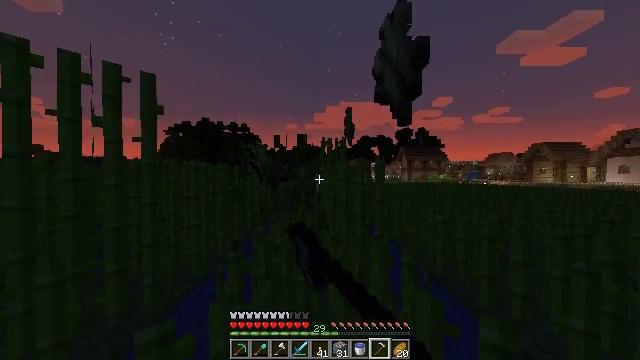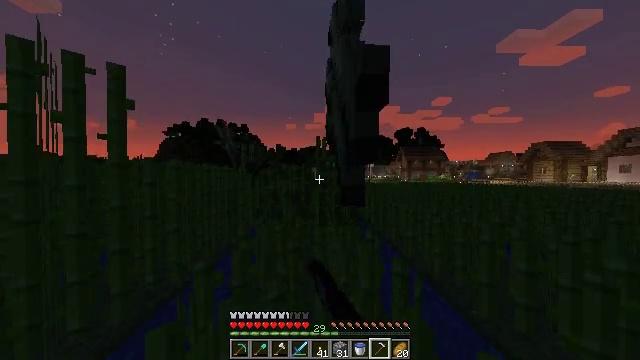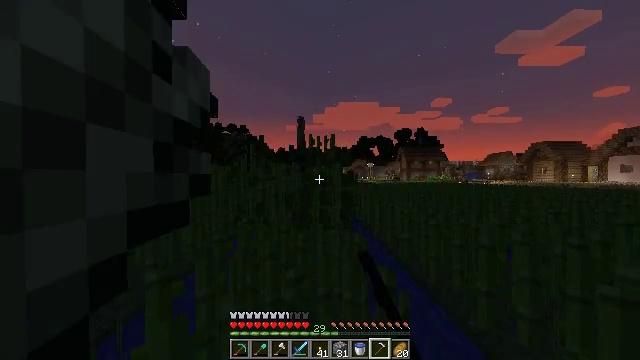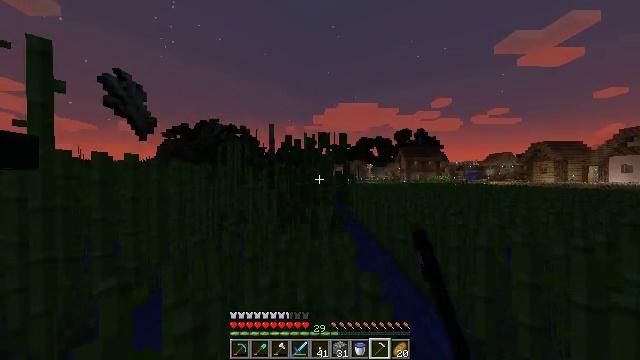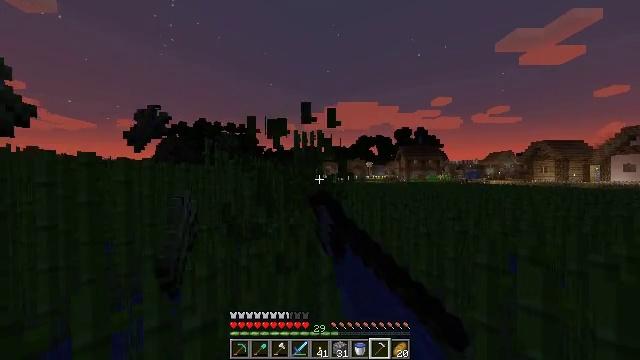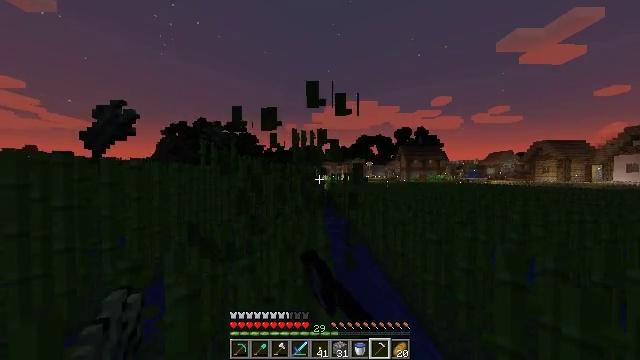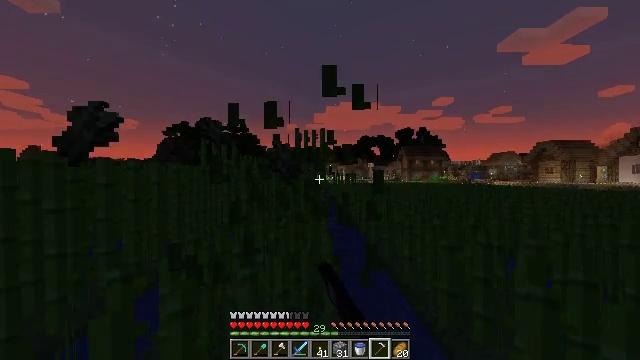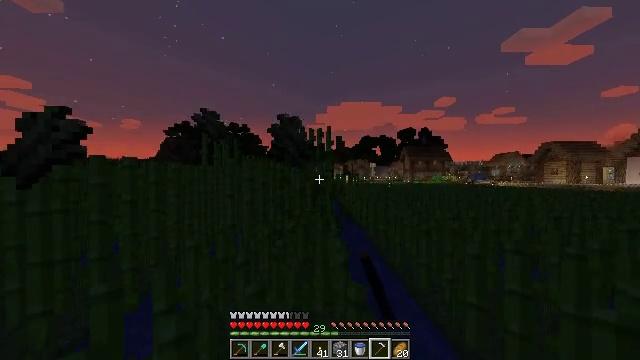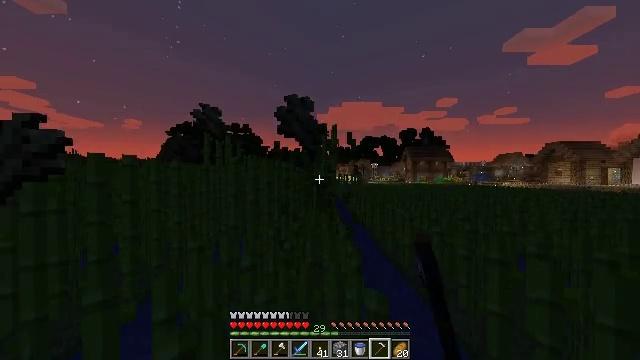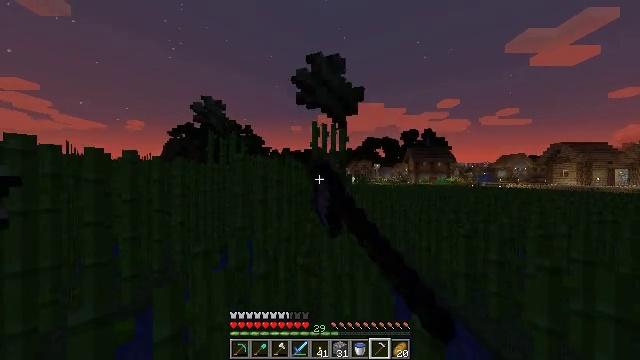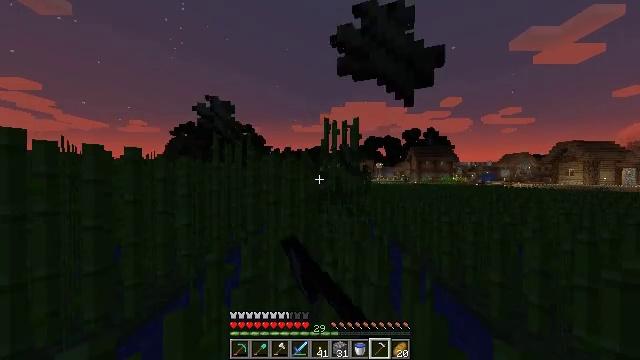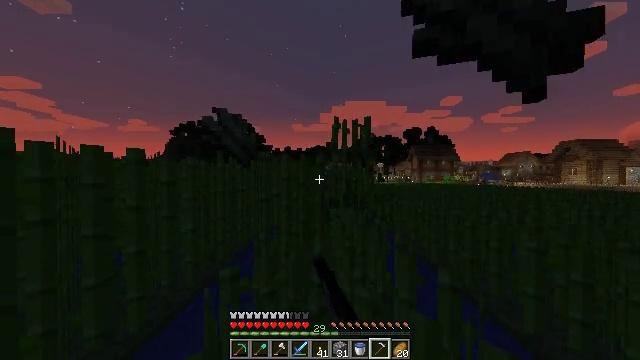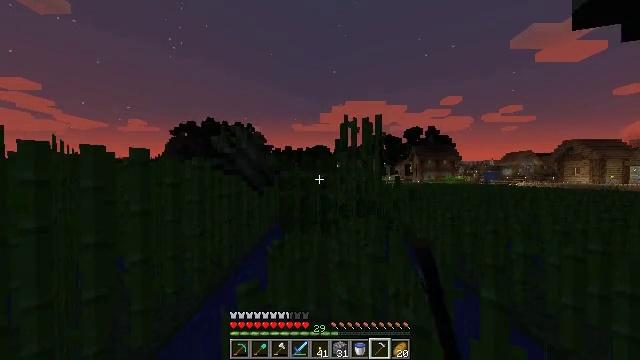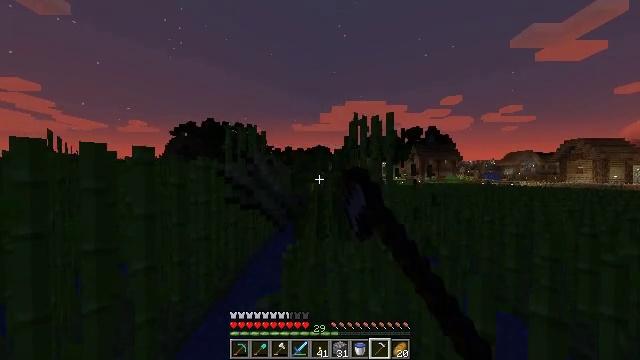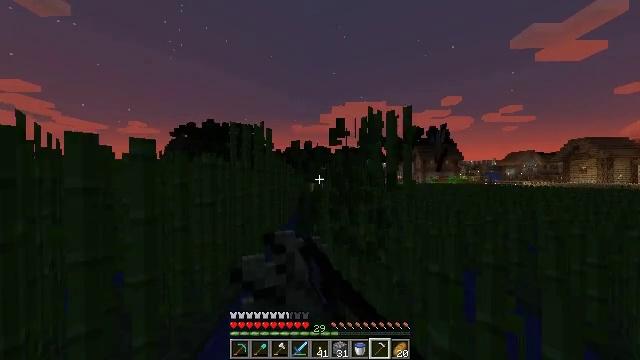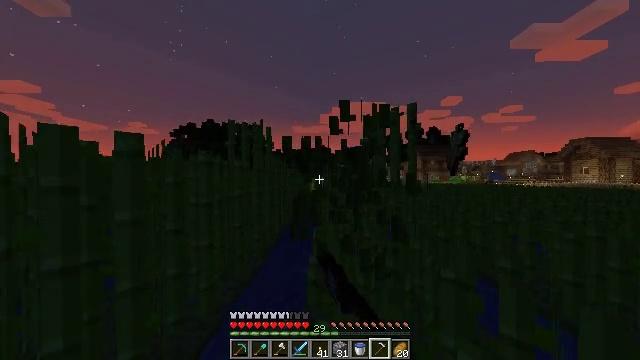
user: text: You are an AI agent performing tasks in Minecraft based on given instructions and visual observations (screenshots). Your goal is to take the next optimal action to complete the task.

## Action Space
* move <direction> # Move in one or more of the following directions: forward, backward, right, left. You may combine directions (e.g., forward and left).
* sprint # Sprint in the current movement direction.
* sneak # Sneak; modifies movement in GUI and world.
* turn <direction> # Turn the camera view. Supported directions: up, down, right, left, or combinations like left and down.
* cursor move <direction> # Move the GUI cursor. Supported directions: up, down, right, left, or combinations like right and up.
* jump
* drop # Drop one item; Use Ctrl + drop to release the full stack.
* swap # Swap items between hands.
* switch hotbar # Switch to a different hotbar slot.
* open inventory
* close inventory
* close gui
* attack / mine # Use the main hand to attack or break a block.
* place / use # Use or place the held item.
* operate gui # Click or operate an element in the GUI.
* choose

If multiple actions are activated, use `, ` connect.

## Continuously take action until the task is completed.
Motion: motion action
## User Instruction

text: Gather sugar cane for crafting.
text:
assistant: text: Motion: move forward and move right, sprint, attack / mine
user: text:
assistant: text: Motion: move forward and move right, sprint, attack / mine
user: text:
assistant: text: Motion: move forward and move right, sprint, attack / mine
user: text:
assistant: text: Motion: move forward, sprint, attack / mine
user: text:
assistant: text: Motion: move forward and move left, sprint, attack / mine
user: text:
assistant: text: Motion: move forward and move left, sprint, attack / mine
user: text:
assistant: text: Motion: move forward and move left, sprint, attack / mine
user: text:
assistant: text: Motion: move forward and move left, sprint, attack / mine
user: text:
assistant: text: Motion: move forward and move left, sprint, attack / mine
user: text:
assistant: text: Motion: move forward and move left, sprint, attack / mine
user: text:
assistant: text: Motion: move forward and move left, sprint, attack / mine
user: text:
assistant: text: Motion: move forward and move left, sprint, attack / mine
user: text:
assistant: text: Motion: move forward and move left, sprint, attack / mine
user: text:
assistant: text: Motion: move forward, sprint, attack / mine
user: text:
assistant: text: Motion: move forward and move right, sprint, attack / mine
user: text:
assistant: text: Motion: move forward and move right, sprint, attack / mine
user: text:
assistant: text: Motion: move forward and move right, sprint, attack / mine
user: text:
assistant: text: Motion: move forward and move right, sprint, attack / mine
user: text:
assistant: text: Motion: move forward and move right, sprint, attack / mine
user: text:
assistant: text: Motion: move forward and move right, sprint, attack / mine
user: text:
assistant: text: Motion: move forward and move right, sprint, attack / mine
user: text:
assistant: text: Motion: move forward, sprint, attack / mine
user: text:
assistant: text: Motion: move forward, sprint, attack / mine
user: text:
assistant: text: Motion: move forward and move left, sprint, attack / mine
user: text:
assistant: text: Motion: move forward and move left, sprint, attack / mine
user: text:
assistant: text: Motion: move forward and move left, sprint, attack / mine
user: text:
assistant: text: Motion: move forward and move left, sprint, attack / mine
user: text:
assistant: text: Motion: move forward and move left, sprint, attack / mine
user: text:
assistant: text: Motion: move forward and move left, sprint, attack / mine
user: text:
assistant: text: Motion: move forward and move left, sprint, attack / mine